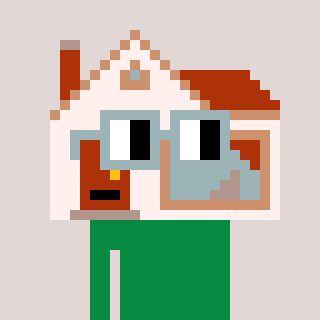
a pixel art character with square dark gray glasses, a house-shaped head and a green-colored body on a warm background